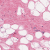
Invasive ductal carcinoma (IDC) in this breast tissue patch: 0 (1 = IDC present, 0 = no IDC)